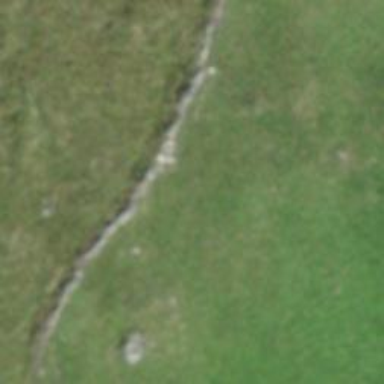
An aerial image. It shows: Wall made of dry stone.